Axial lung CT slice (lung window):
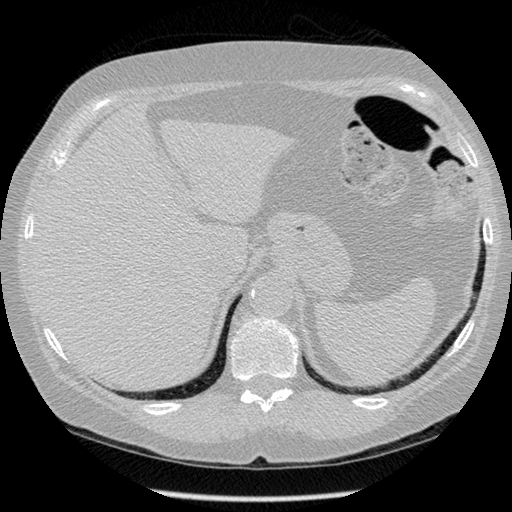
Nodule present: no